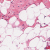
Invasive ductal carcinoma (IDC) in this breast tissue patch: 0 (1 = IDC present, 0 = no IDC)